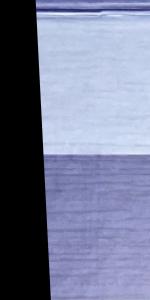
Label: Empty